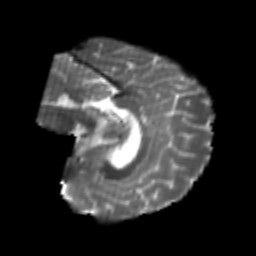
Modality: T2w
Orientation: sagittal
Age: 21
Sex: female
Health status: healthy
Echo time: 0.074 s